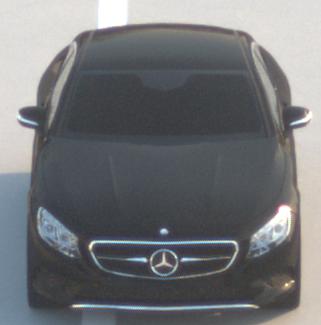
Make: Mercedes-Benz
Model: S 400 Coupé
Detailed model: S-Class (217) Coupé
Model produced from: 2015/10
Model produced until: 2017/09
Doors: 2
Color: black
Road condition: dry road
Daytime: sunrise or sunset
Contrast: medium contrast